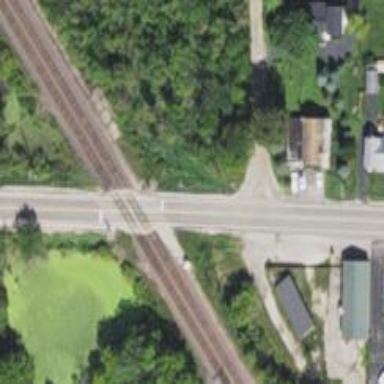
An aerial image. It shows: Railway level crossing.